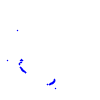
Particle: proton